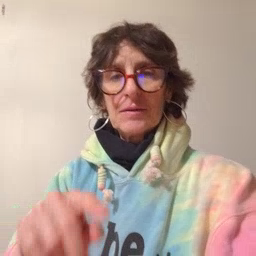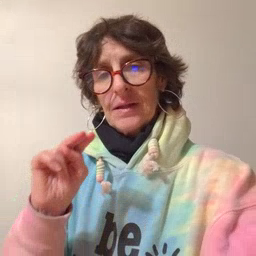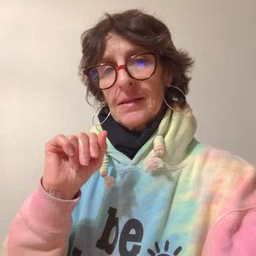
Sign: nap